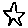
Label: star